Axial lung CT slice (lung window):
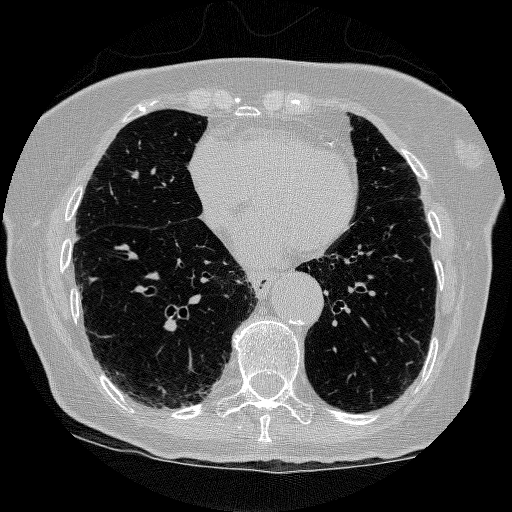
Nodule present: no